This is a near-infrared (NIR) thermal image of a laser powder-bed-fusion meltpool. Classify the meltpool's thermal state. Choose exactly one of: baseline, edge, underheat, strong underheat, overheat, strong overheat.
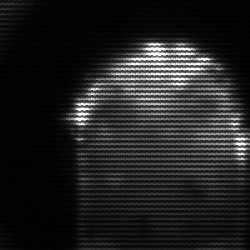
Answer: baseline